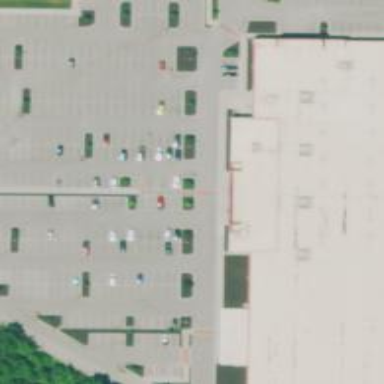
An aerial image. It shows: Parking space.